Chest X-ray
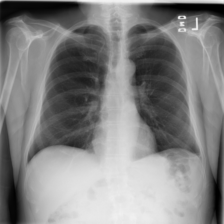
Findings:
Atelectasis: positive
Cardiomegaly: negative
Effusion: negative
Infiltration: negative
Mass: negative
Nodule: negative
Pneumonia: negative
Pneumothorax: negative
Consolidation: negative
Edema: negative
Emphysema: negative
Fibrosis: negative
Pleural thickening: negative
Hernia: negative